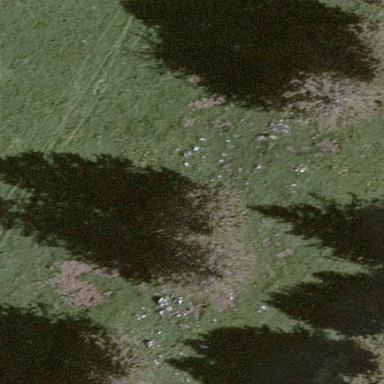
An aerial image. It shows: Forest with needle-leaved trees.